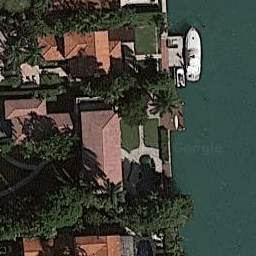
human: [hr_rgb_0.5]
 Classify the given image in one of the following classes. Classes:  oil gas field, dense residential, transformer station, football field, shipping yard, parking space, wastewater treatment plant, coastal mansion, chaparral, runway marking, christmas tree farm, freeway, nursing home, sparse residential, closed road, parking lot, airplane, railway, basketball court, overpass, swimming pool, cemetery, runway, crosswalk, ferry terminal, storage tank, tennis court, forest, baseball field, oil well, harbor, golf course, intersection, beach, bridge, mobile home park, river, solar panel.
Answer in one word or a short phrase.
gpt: coastal mansion